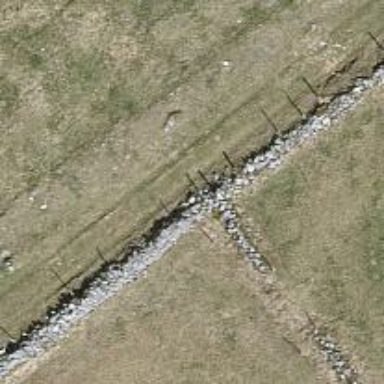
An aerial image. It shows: Wall is shown in the image.